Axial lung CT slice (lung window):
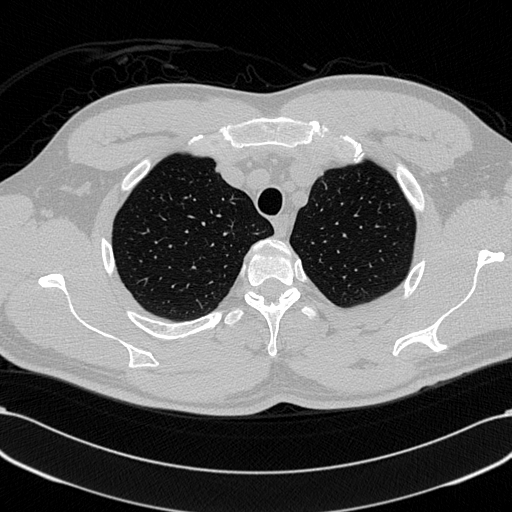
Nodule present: no